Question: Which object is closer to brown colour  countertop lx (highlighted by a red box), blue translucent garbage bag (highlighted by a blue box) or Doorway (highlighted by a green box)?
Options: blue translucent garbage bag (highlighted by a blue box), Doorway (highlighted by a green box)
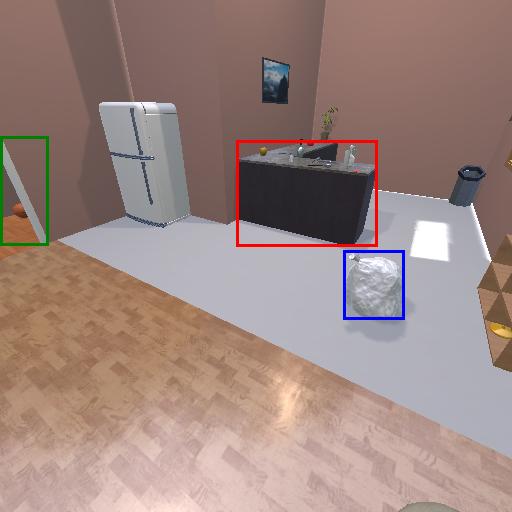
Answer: blue translucent garbage bag (highlighted by a blue box)